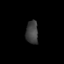
Tissue: prostate
Cell type: Myeloid cells
Senescence score: 0.3565
Nuclear area (px): 273
Mean DAPI intensity: 64.505